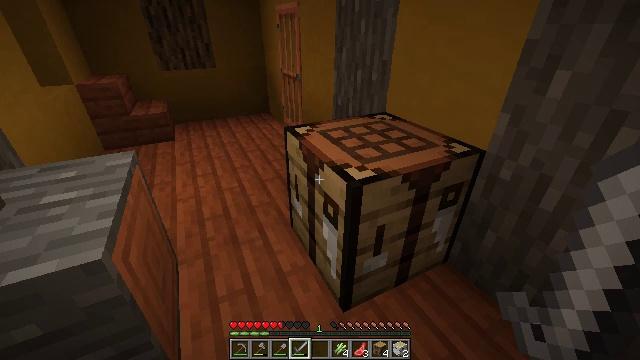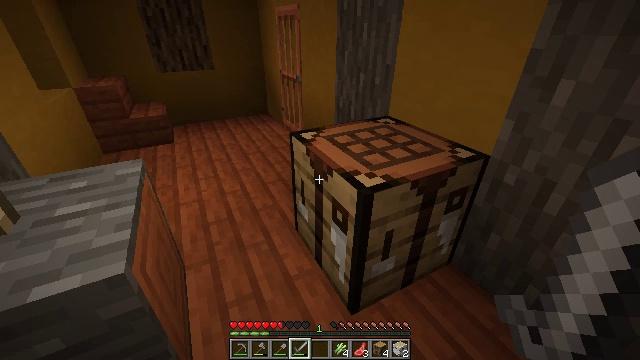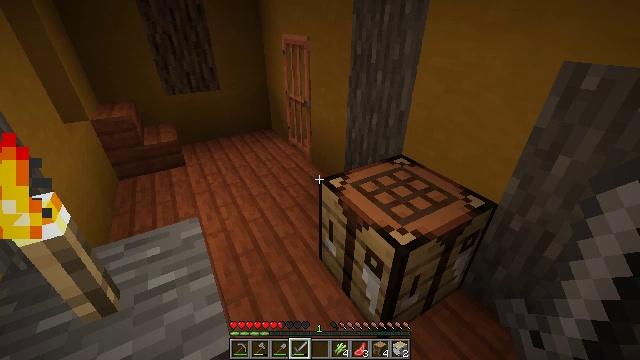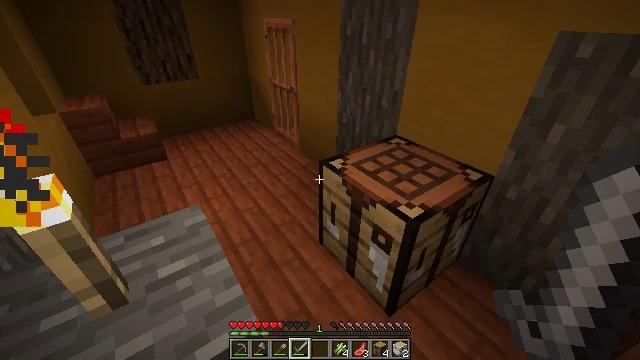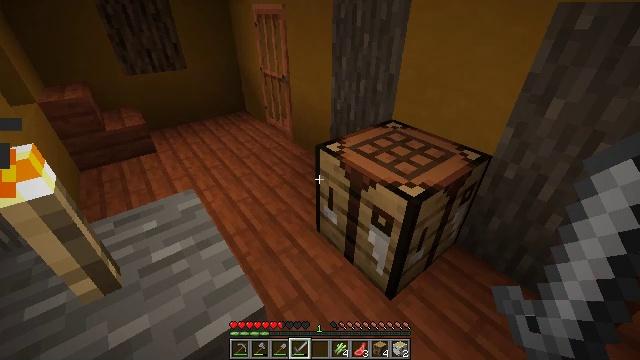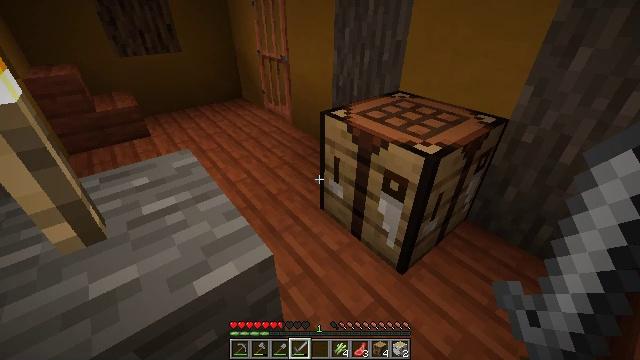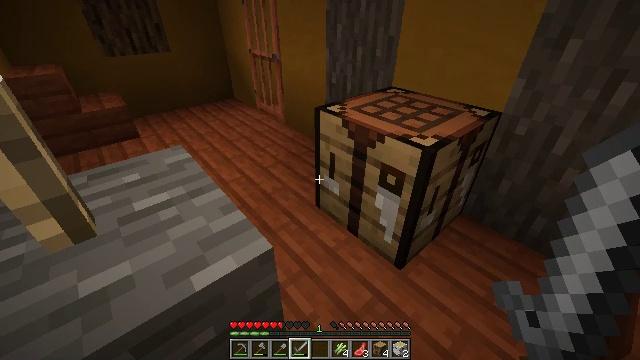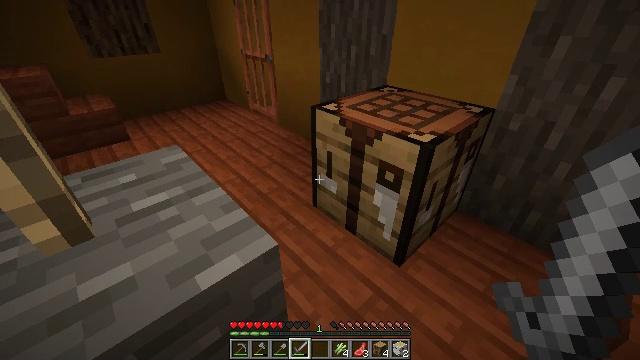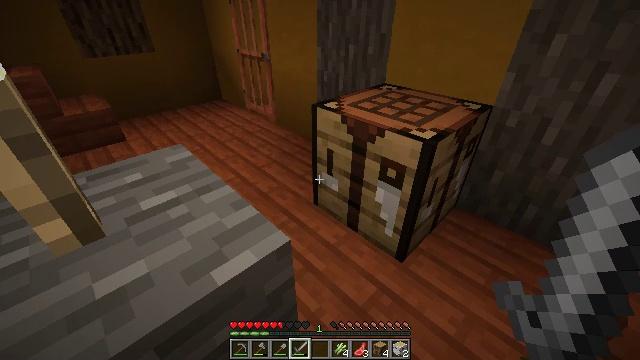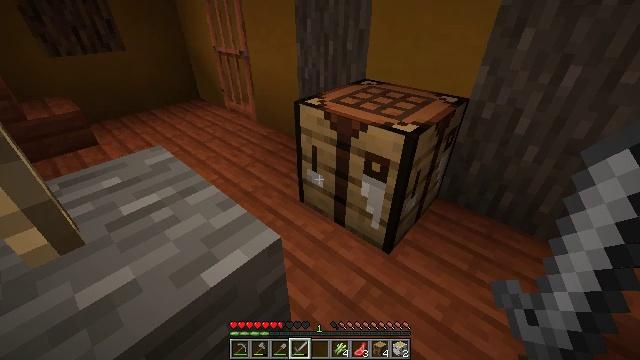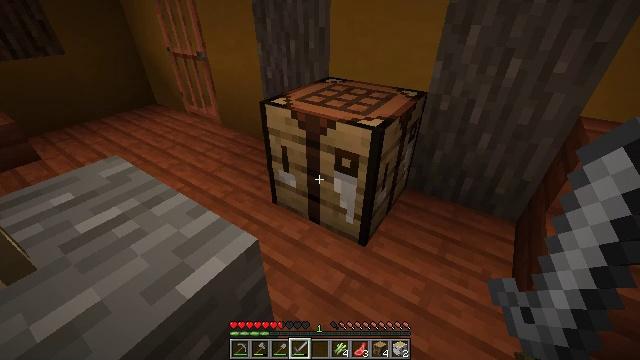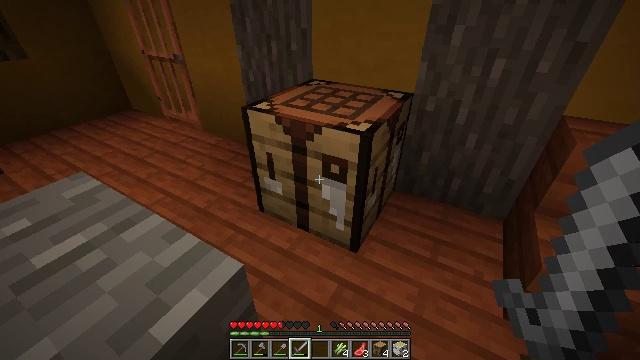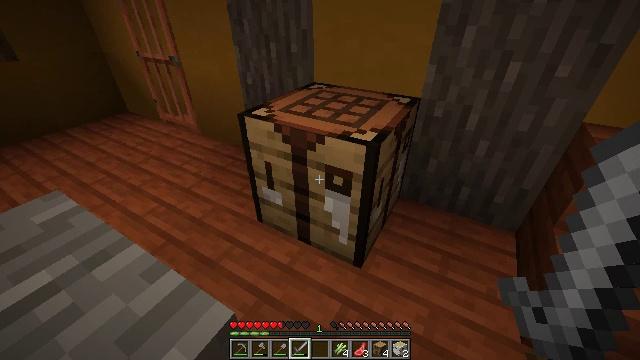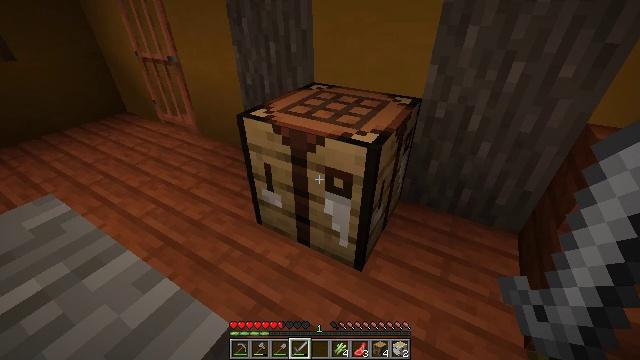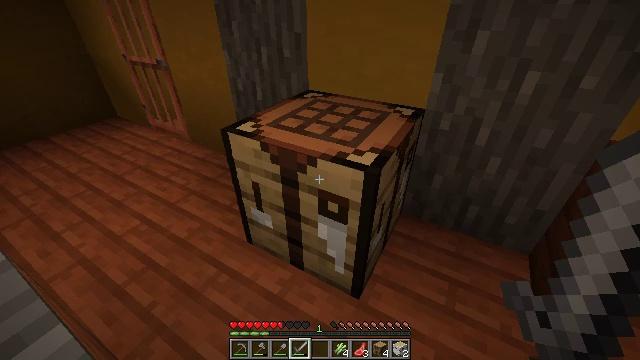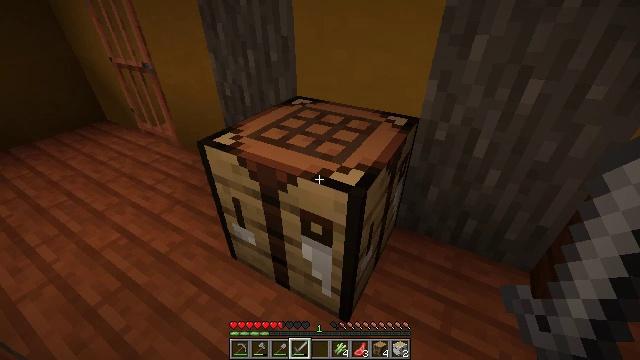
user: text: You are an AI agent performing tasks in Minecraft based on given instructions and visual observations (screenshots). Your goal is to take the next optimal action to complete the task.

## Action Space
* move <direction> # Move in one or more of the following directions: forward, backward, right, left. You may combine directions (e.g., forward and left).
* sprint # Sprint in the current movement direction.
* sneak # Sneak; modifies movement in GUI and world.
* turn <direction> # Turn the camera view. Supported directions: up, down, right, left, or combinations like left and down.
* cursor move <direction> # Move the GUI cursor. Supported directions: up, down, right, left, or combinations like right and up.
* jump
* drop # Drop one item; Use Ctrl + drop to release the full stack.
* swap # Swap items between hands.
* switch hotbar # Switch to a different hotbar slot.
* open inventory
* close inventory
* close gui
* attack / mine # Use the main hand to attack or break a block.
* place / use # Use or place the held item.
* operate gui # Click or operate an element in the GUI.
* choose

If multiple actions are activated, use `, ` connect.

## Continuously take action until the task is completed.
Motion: motion action
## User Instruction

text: Put back the crafting table.
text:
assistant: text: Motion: move left, turn right
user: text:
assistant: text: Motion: move left, turn right and down
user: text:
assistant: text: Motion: turn right and down
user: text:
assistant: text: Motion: turn right
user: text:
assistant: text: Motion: no_op
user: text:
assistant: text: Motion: turn right
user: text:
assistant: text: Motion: turn right
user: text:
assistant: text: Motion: turn right
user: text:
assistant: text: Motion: turn right
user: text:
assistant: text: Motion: turn right
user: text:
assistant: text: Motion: move forward, turn right
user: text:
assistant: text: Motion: move forward
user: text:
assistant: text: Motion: move forward
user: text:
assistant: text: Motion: move forward
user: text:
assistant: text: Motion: no_op
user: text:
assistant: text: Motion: no_op
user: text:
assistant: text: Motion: attack / mine
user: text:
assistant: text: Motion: attack / mine
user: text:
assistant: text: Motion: attack / mine
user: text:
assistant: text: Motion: attack / mine
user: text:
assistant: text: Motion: attack / mine
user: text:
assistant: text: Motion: attack / mine
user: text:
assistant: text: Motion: attack / mine
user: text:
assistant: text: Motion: attack / mine
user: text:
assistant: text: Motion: attack / mine
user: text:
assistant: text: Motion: attack / mine
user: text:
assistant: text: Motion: attack / mine
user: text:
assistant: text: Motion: attack / mine
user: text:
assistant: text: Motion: attack / mine
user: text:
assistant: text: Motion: attack / mine